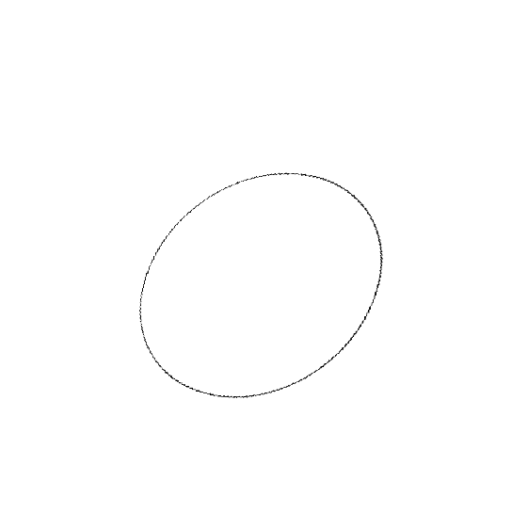
Crossing number: 0